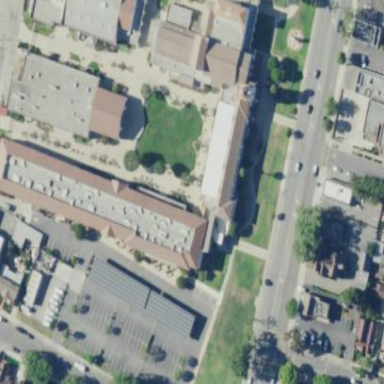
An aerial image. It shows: School building.